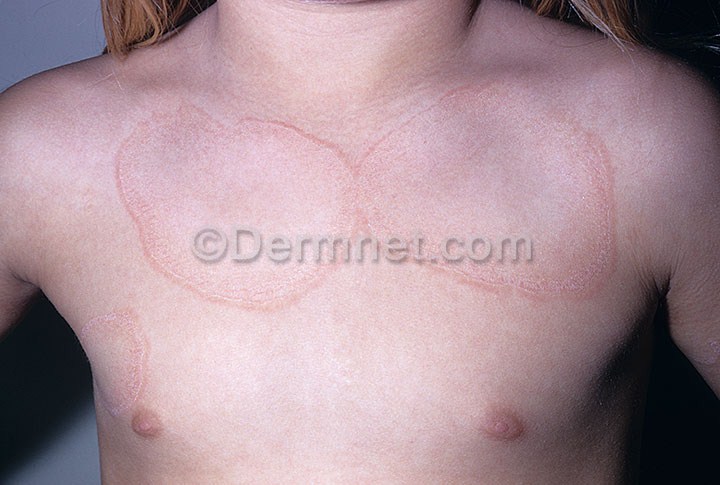
Disease: Systemic Disease